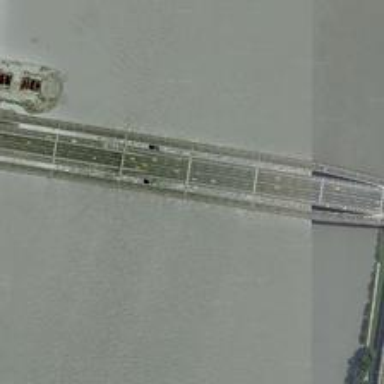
The bridge which is responsible for the communication between two sides of the bridge only has sporadic vehicles .